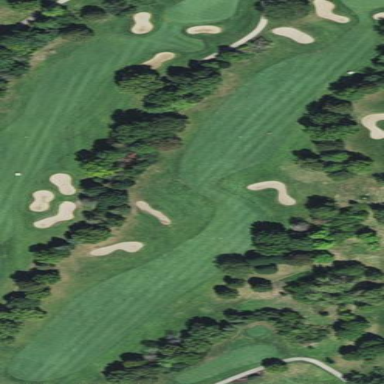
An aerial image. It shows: Grassy area designated as golf fairway.